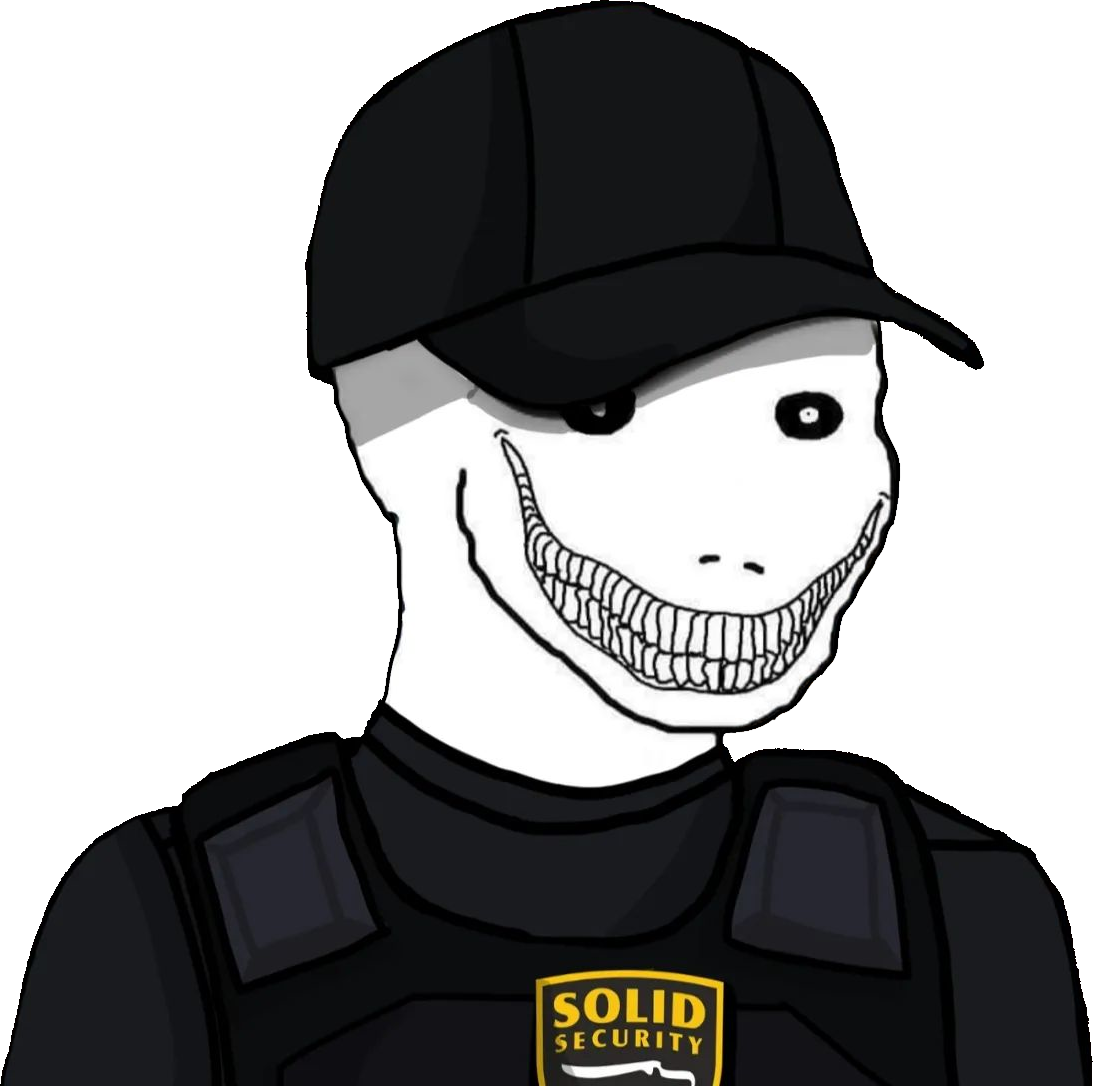
Label: 5_Oomer